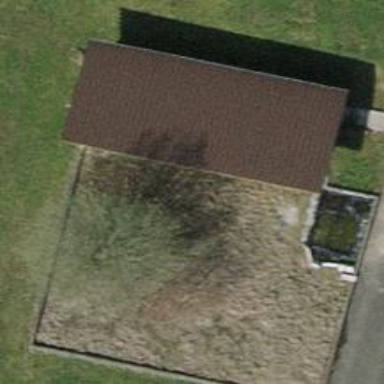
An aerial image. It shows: Farm building.